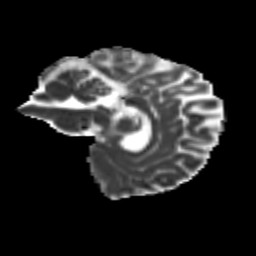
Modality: MD
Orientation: sagittal
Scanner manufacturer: siemens
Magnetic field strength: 3 T
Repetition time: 9.2 s
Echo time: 0.084 s